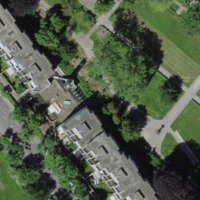
EUNIS habitat code: 53
Species observed at this site:
Misumena vatia
Araneus diadematus
Coenonympha pamphilus
Anatis ocellata
Cyaniris semiargus
Salvia pratensis